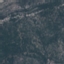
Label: HerbaceousVegetation